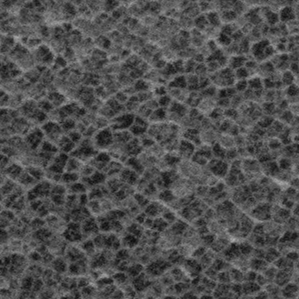
Label: frost